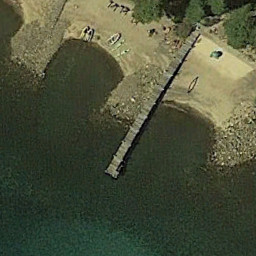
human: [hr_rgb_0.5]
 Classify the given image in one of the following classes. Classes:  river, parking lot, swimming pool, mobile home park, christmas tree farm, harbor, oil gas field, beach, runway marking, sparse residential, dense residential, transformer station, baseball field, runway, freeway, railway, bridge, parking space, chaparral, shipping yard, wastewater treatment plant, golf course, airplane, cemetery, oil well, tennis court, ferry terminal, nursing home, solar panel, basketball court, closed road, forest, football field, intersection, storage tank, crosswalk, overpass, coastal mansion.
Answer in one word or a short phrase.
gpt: ferry terminal